Question: I have Styled Label for my Checkbox and hidden the actual Checkbox.
'''
<fieldset class='checkboxgroup'>
<div>
<input type='checkbox' id='item1' class='groupChkBox'>
<label for="item1">Julienne Carrots</label>
</div>
<div>
<input type='checkbox' id='item2' class='groupChkBox'>
<label for="item2">Lettuce Salad</label>
</div>
</fieldset>
'''

'''
$(".checkboxgroup label").click(function(){
if ($(this).is(':checked')) {
$("#boxofnouse").append("<div class='"+$(this).attr('id')+"'>hello world "+$(this).attr('id')+"</div>")
}
'''
});
Now my question is how do I get to check if the checkbox is checked when label is clicked?
I have tried using, but it didn't work.
'''
var closestParentfieldset = $(this).closest("fieldset");
if ($(closestParentfieldset > input).is(':checked'))
'''
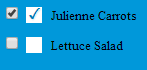
Answer: You need to check if checkbox checked, not label:
'''
$(this).prev().is(':checked')
'''
<URL>